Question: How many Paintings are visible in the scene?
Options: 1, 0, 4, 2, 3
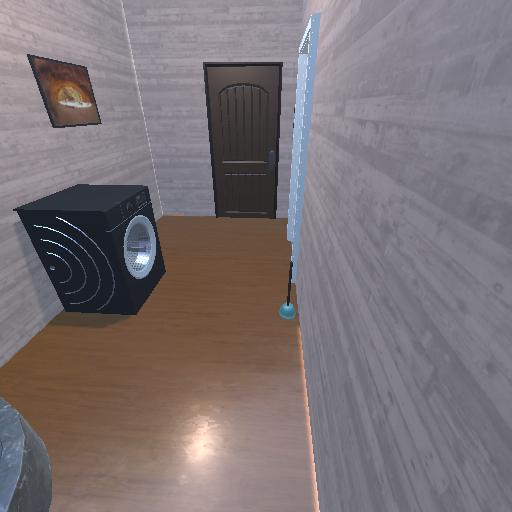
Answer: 1